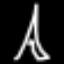
Label: The Eiffel Tower